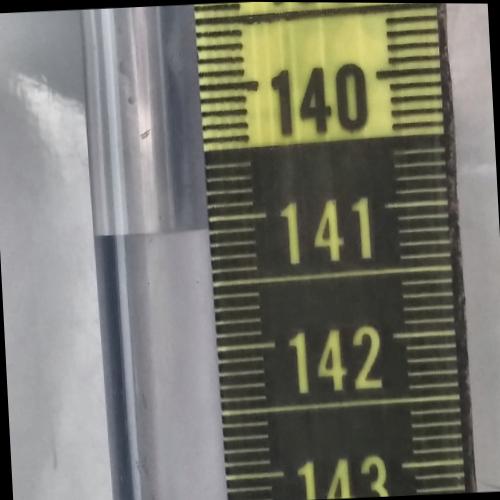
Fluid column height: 141.1 cm